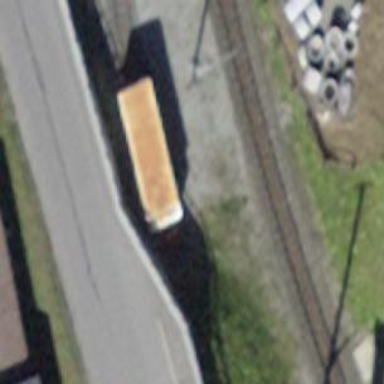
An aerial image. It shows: Railway buffer stop.